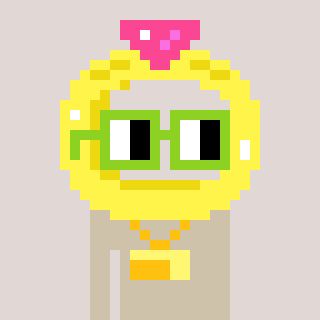
a pixel art character with square light green glasses, a ring-shaped head and a bege-colored body on a warm background